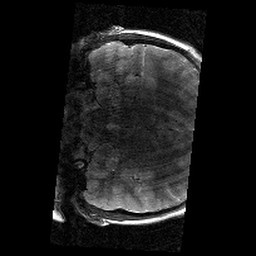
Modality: T2w
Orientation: coronal
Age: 13
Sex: male
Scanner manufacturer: siemens
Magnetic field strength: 3 T
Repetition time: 9.23 s
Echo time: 0.067 s